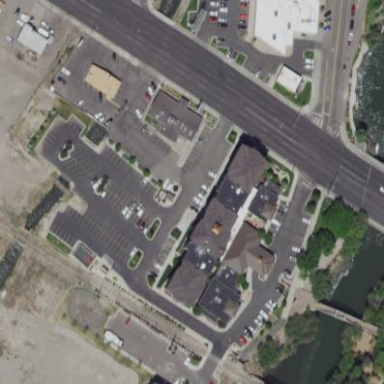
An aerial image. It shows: Hotel building.